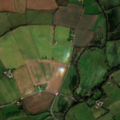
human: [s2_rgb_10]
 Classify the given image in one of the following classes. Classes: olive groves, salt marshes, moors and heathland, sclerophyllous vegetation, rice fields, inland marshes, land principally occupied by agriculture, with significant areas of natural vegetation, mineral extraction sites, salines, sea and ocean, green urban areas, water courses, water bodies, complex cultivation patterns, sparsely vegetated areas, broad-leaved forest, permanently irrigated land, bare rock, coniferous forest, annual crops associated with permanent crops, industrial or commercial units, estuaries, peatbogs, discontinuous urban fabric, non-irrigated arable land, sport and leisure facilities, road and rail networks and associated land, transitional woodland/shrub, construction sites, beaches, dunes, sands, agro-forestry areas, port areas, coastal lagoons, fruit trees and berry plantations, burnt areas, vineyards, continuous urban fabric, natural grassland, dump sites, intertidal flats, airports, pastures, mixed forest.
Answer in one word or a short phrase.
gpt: non-irrigated arable land, pastures